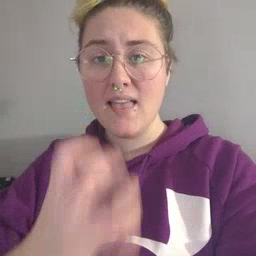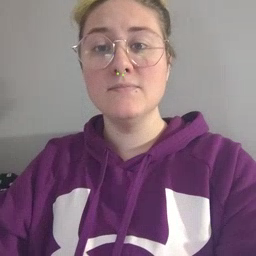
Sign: mad